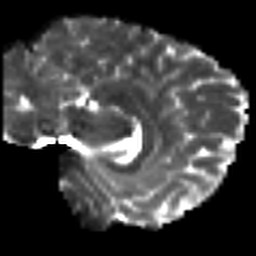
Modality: T2w
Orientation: sagittal
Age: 25
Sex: female
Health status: healthy
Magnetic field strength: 3 T
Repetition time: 8.4 s
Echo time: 0.0926 s